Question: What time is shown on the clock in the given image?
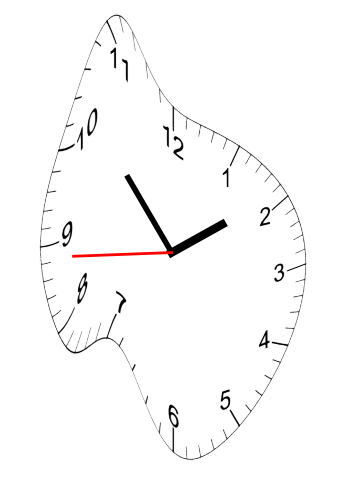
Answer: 01:52:44